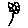
Label: flower